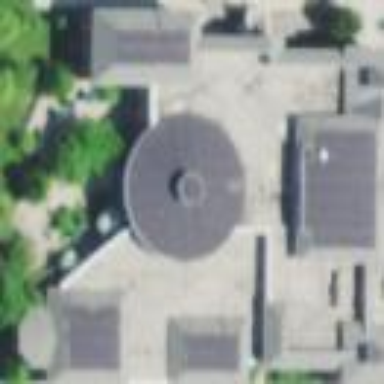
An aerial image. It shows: Building that serves as library.